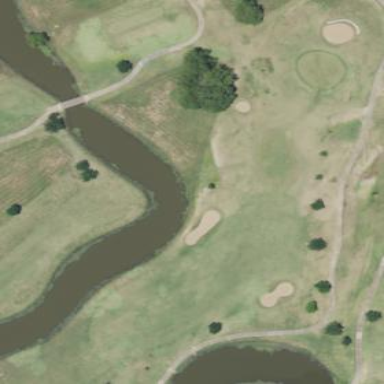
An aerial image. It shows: Golf hole within leisure land area of golf course.